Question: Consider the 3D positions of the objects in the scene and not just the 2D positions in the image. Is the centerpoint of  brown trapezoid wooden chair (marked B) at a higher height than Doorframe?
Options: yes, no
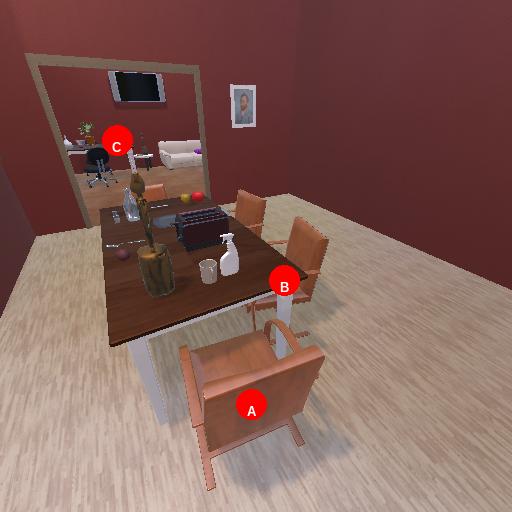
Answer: yes